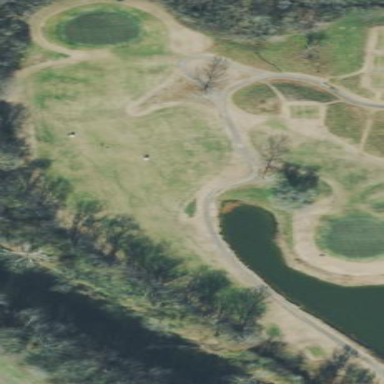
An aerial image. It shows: Golf rough area.